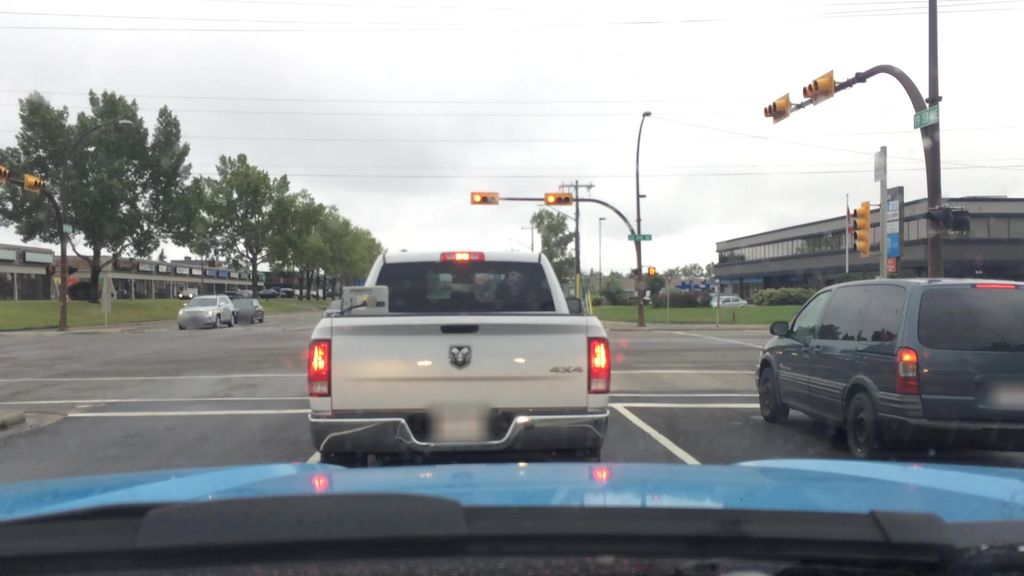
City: calgary